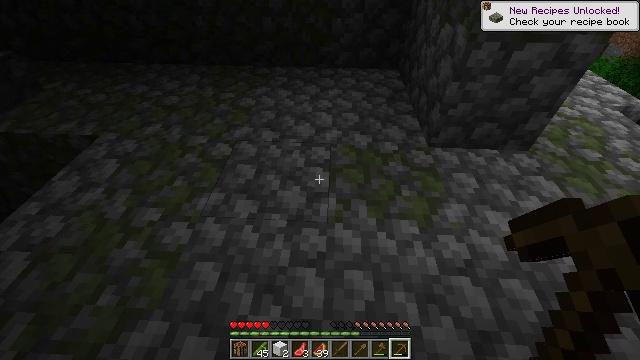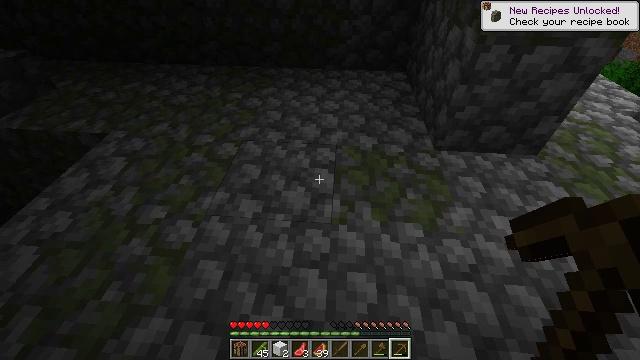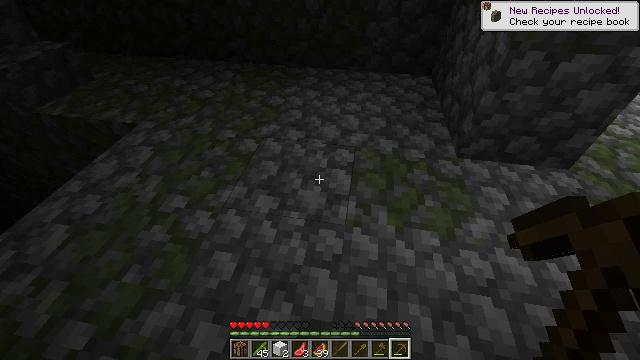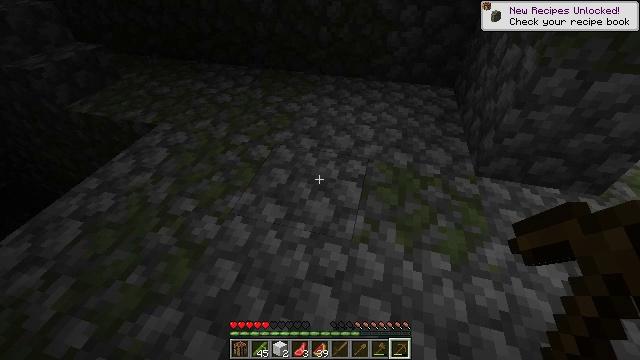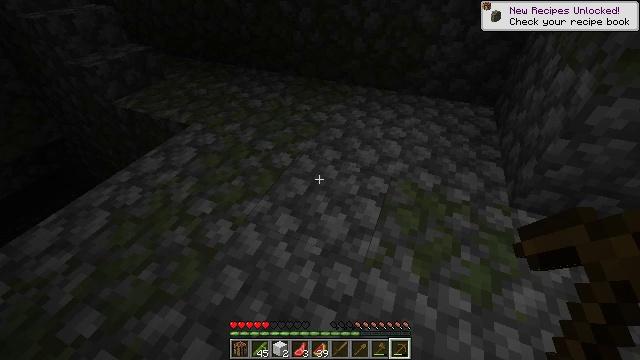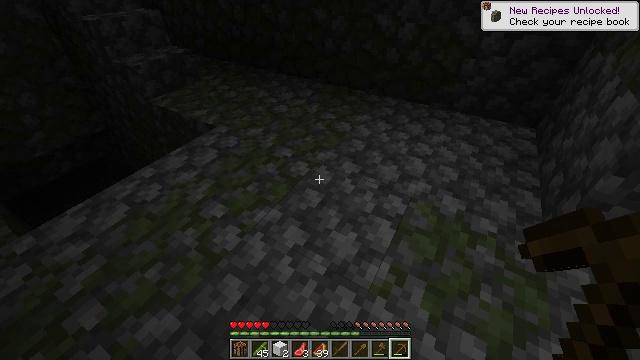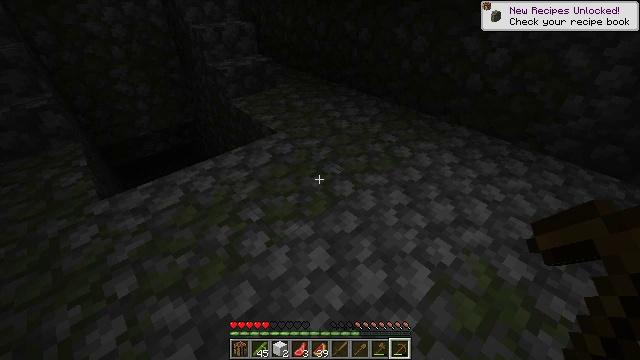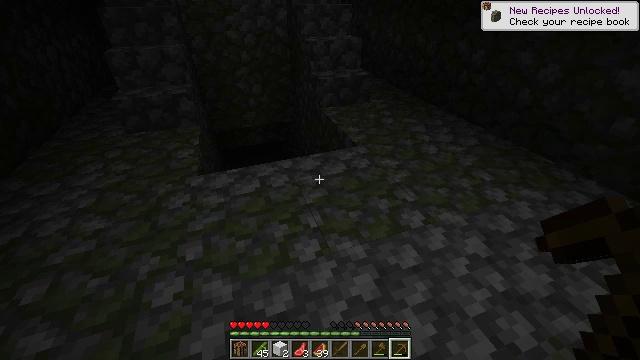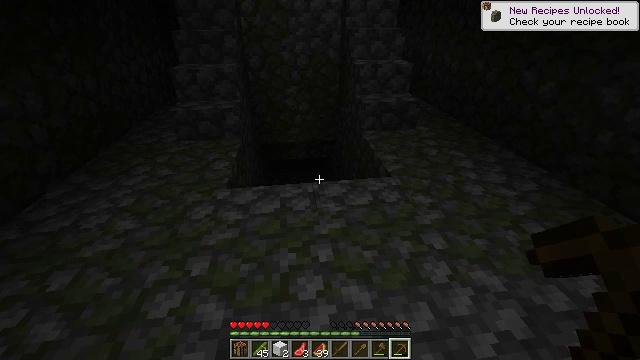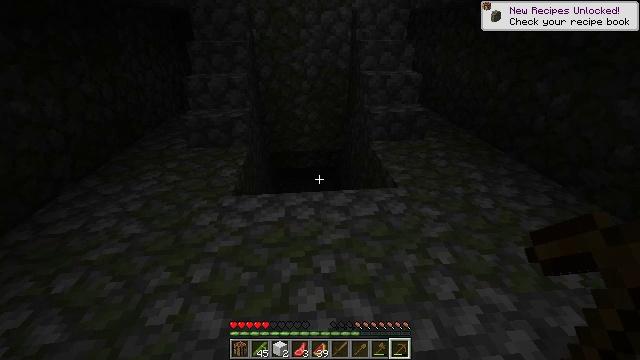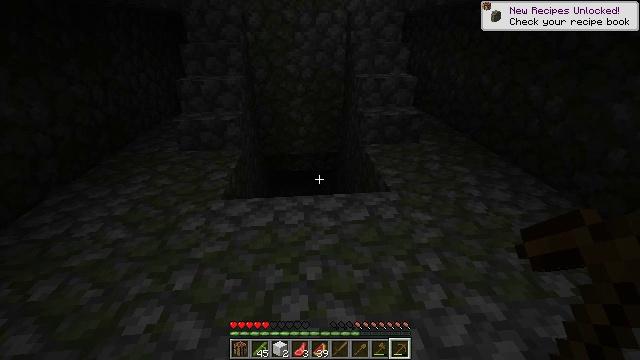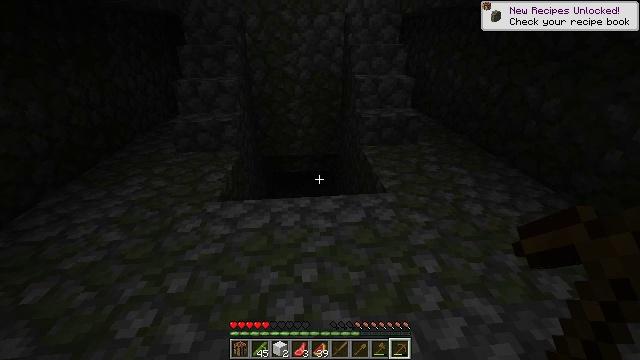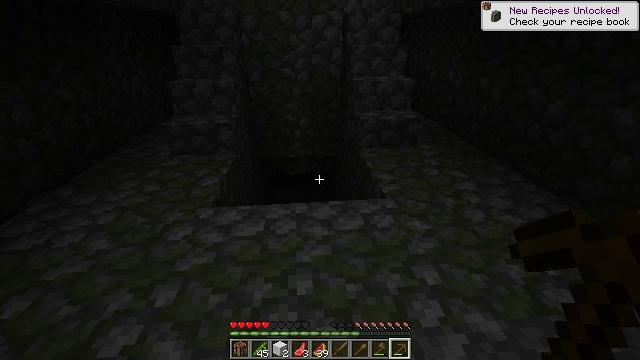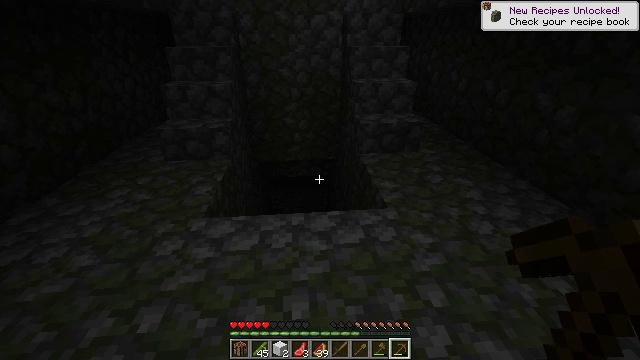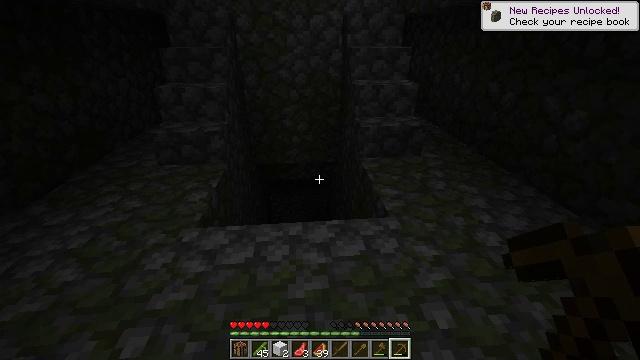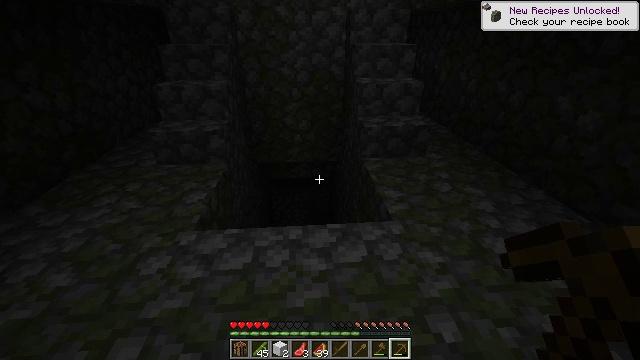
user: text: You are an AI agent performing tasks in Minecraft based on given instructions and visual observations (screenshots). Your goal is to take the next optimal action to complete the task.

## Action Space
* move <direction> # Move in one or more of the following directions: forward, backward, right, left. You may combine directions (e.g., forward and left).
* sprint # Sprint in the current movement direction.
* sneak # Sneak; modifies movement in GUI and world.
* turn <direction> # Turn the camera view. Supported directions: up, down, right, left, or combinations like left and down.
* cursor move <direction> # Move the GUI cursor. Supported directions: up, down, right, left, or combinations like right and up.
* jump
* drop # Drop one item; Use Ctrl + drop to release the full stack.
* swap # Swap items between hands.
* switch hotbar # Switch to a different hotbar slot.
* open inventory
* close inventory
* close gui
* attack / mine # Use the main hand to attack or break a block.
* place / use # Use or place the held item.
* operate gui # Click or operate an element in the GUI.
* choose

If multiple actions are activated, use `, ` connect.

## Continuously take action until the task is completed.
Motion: motion action
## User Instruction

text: Retrieve the lever from the wall.
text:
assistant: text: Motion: turn left
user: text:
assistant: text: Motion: turn left
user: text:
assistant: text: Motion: move forward and move right, turn left and up
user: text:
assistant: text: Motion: move forward and move right, turn left and up
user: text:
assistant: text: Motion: move forward and move right, turn left and up
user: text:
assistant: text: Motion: move forward and move right, turn left and up
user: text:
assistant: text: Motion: move forward and move right, turn left and up
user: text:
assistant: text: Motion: move forward and move right, turn left and up
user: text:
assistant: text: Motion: turn left and up
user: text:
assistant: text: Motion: no_op
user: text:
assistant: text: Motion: no_op
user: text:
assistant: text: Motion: move forward
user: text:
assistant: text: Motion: move forward
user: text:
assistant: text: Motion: move forward
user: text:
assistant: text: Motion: move forward
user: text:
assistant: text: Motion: move forward
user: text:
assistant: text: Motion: move forward, turn left and down
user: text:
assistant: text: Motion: move forward, sprint, turn left and down
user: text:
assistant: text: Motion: move forward, sprint, turn down
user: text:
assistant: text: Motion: move forward, sprint, turn down
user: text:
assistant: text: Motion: move forward, turn down
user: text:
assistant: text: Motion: move forward, turn down
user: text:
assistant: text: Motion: move forward
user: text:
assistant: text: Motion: move forward
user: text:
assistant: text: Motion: move forward
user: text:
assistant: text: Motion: move forward
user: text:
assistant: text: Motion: move forward
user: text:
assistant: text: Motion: move forward
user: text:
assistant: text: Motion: move forward
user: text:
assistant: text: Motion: move forward